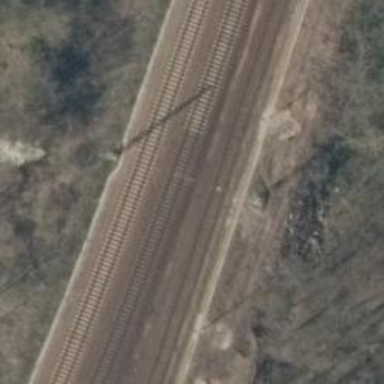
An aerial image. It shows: Milestone along the railway with catenary mast.